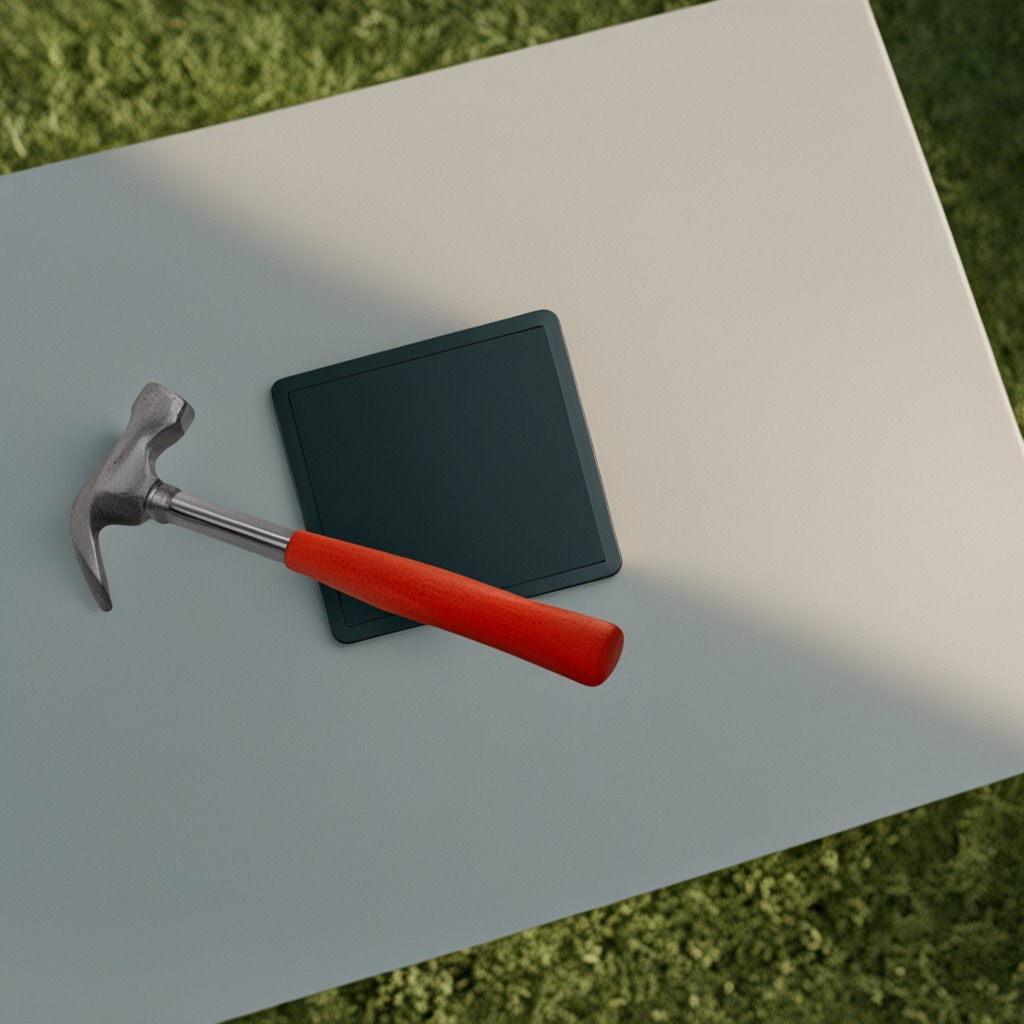
A hammer is lying on a clean utility table in a temporary outdoor tool station afternoon light present textured surface.